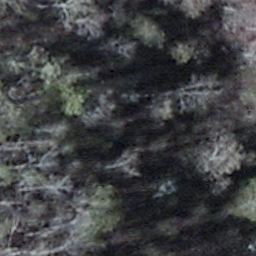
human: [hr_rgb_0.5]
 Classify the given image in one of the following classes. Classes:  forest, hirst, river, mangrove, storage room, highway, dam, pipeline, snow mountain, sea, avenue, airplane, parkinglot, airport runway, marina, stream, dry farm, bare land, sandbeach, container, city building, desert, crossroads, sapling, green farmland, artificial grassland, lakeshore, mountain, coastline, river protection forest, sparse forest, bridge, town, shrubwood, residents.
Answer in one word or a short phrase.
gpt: shrubwood